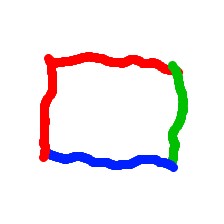
Shape: rectangle